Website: bh-photo
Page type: billing-address
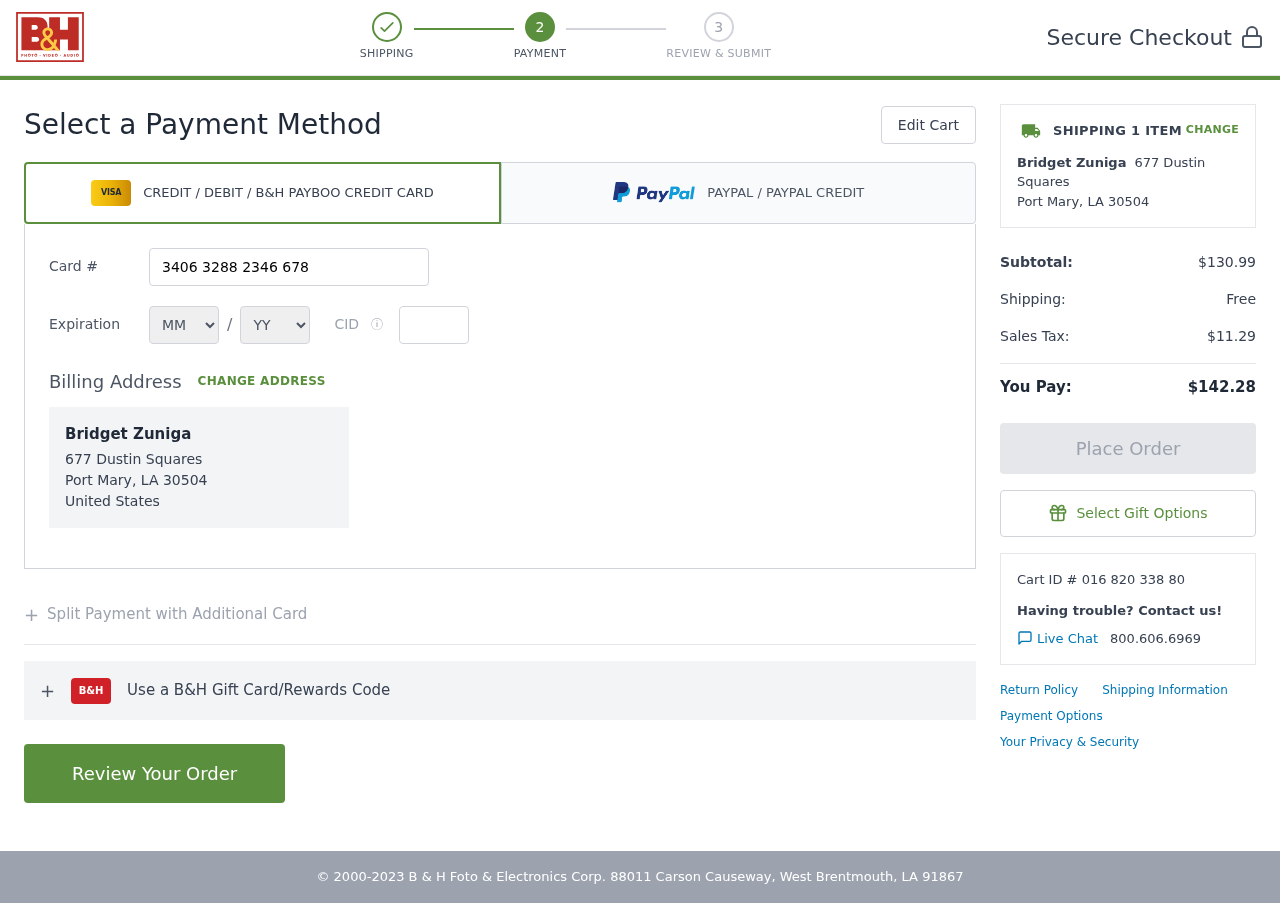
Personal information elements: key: PII_CARD_CVV
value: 9451
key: PII_CARD_EXPIRY_MONTH
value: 08
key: PII_CARD_EXPIRY_YEAR
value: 27
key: PII_CARD_NUMBER
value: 3406 3288 2346 678
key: PII_CITY_STATE_ZIP
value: Port Mary, LA 30504
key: PII_COUNTRY
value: United States
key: PII_FULLNAME
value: Bridget Zuniga
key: PII_STREET
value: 677 Dustin Squares
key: PII_FULLNAME2
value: Bridget Zuniga
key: PII_CITY
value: Port Mary
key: PII_STATE_ABBR
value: LA
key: PII_POSTCODE
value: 30504
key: PII_POSTCODE_FULL
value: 30504
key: PII_CITY_STATE
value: Port Mary, LA
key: PII_POSTCODE_NUMERIC
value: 30504
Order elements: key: ORDER_NUM_ITEMS
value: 1
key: ORDER_SUBTOTAL
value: $130.99
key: ORDER_SHIPPING_COST
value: Free
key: ORDER_TAX
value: $11.29
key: ORDER_TOTAL
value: $142.28
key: ORDER_ID
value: Cart ID # 016 820 338 80